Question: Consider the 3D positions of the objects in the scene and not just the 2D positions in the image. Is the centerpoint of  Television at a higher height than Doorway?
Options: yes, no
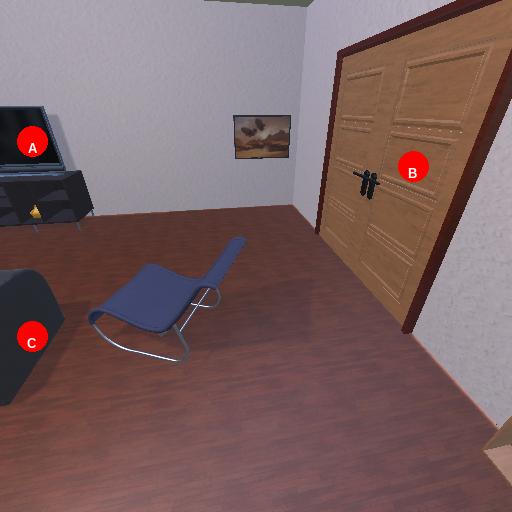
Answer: yes